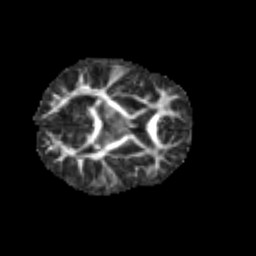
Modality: FA
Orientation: axial
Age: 8
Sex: female
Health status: healthy